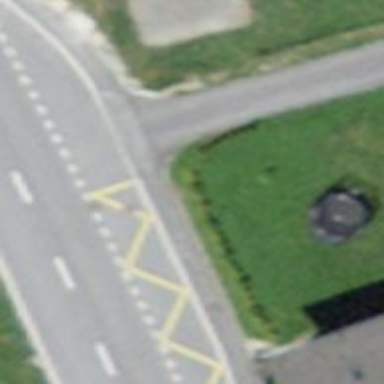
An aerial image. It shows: Bus stop with platform for public transport.